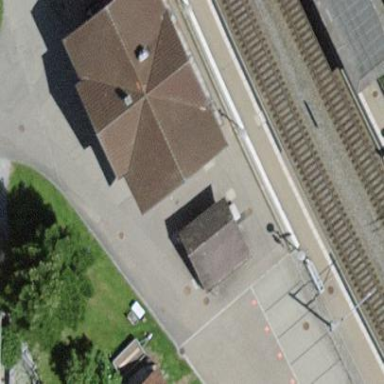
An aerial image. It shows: Train station building.